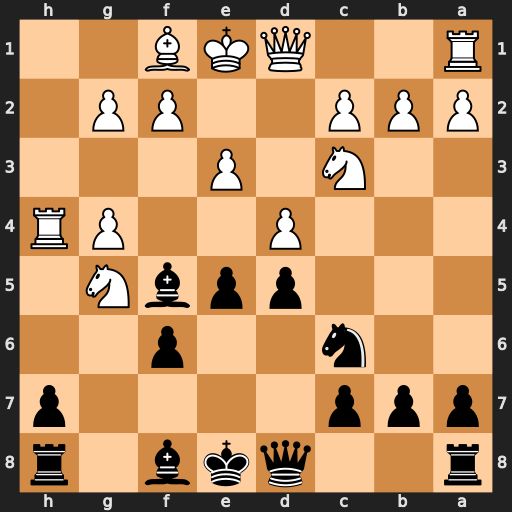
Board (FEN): r2qkb1r/ppp4p/2n2p2/3ppbN1/3P2PR/2N1P3/PPP2PP1/R2QKB2
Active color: b
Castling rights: Qkq
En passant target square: -
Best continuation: fxg5 gxf5 gxh4